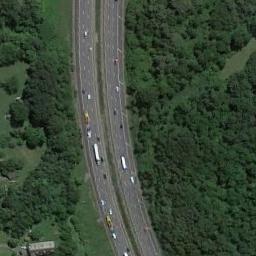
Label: freeway